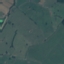
Land use / land cover: Pasture